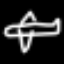
Label: airplane